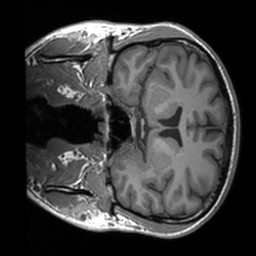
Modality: T1w
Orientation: coronal
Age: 23
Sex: male
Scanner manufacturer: siemens
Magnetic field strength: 3 T
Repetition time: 1.9 s
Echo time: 0.00226 s